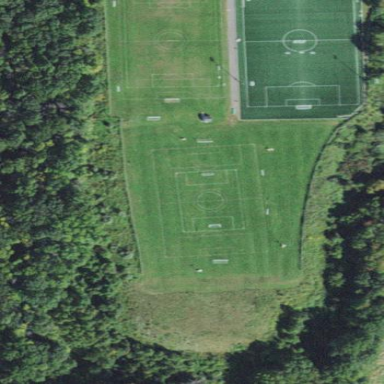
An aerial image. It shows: Soccer pitch for leisureland activities.